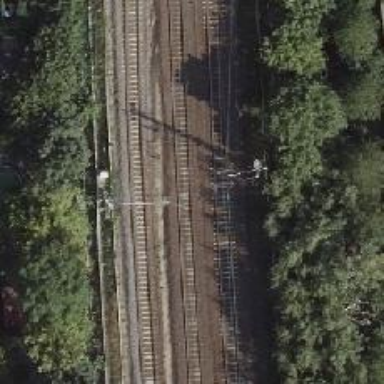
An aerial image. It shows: Railway with electrified contact lines running on embankment.